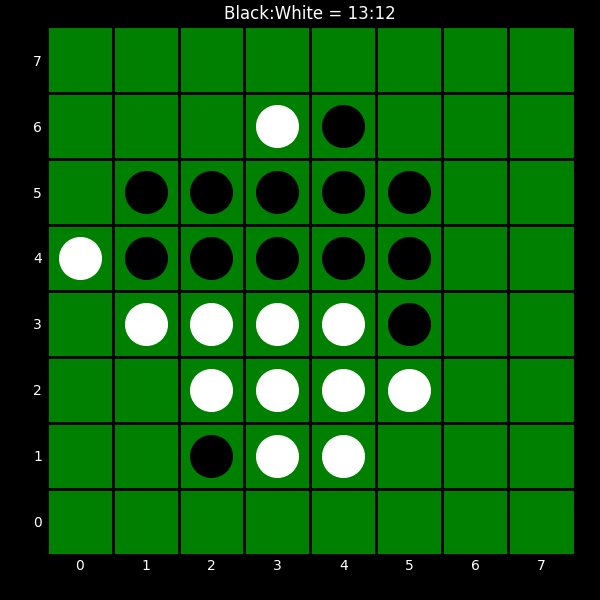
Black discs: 13
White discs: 12